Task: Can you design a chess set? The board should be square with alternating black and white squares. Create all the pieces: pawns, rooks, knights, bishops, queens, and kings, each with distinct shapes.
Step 3752:
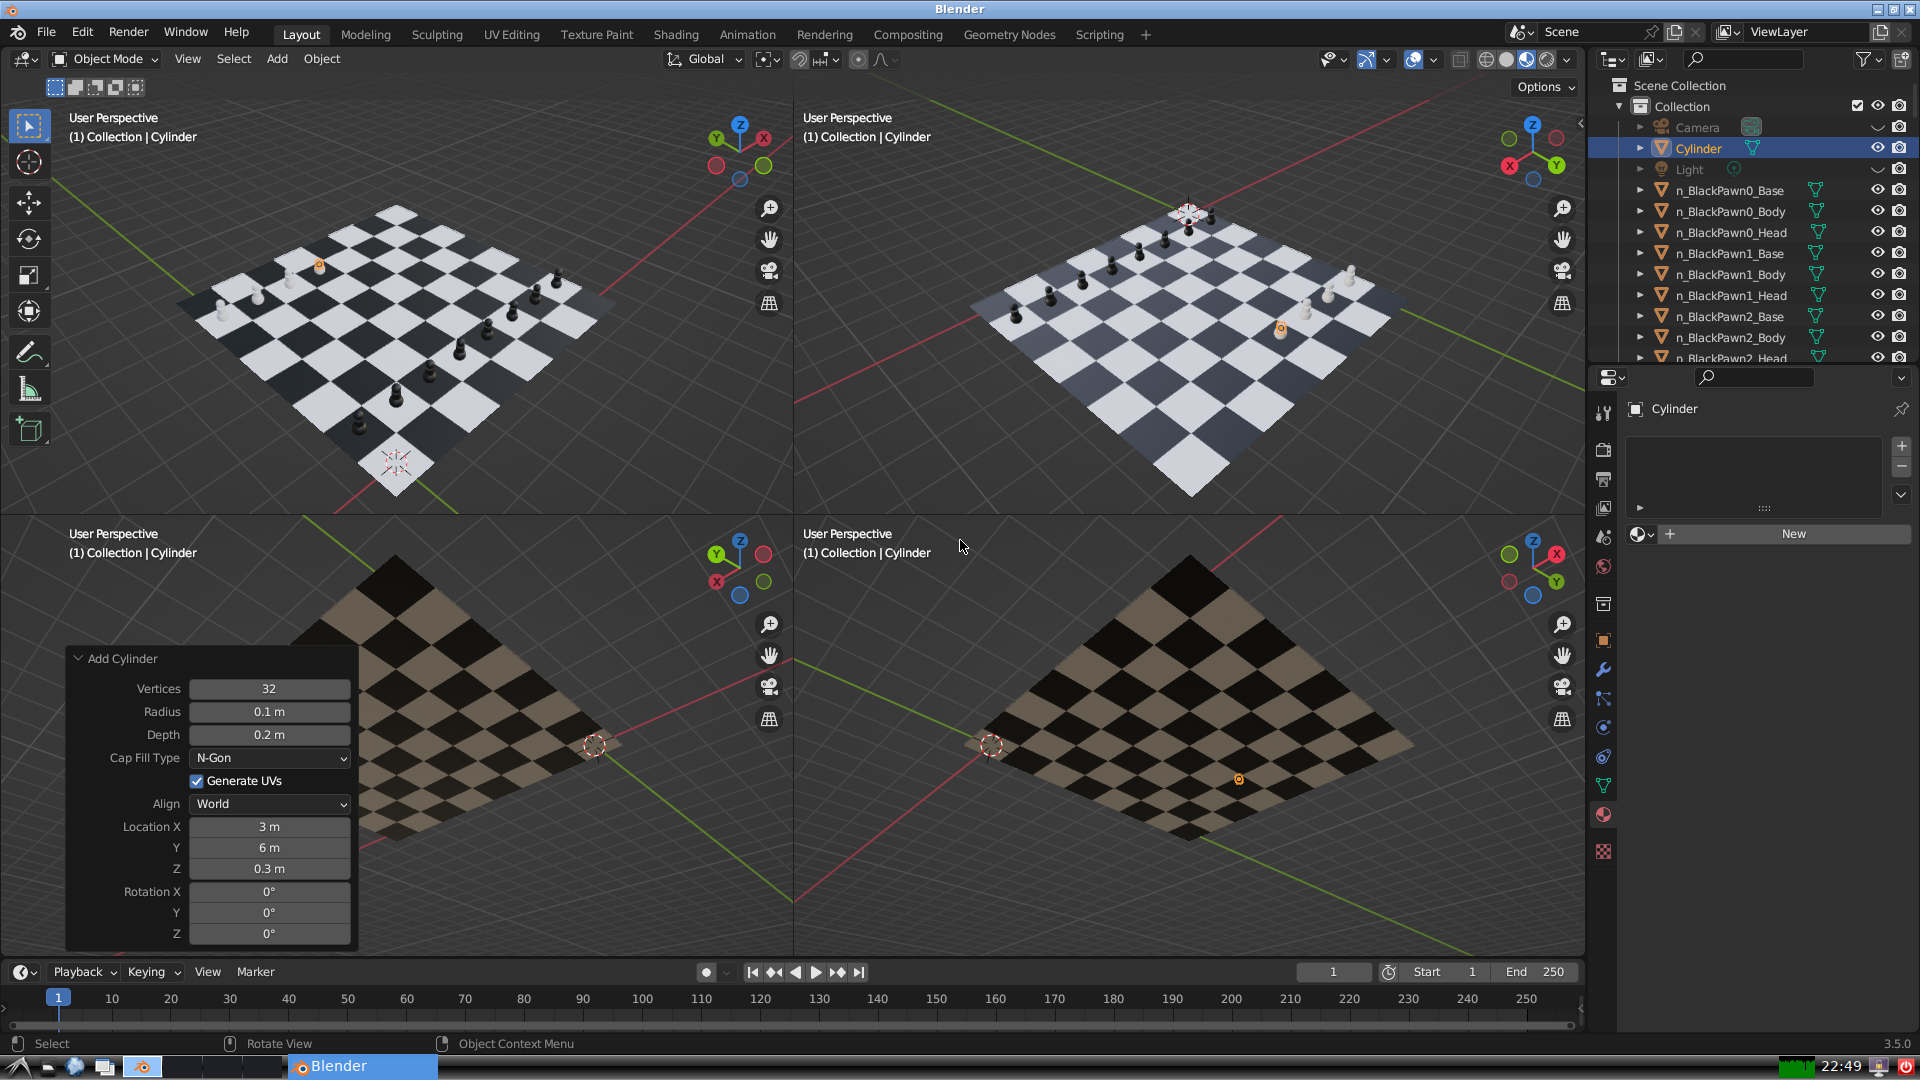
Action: {"mouse_move": [1608, 631]}